Field crop: maize
Growth stage: 2
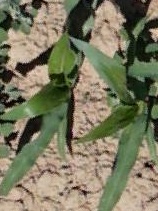
Species: maize